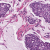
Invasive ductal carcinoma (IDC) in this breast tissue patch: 1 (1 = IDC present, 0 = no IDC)